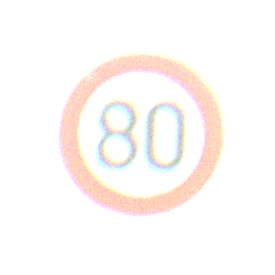
Verkehrszeichen: Geschwindigkeit80
Umgebung: Outdoor, Nature
Tageszeit: SunriseSunset
Wetter: PartlyCloudy
Licht: Natural
Jahreszeit: NotSpecified
Kontrast: MediumContrast